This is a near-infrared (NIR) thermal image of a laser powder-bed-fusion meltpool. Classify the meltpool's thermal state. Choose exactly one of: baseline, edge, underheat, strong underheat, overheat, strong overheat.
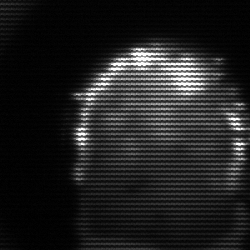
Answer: baseline